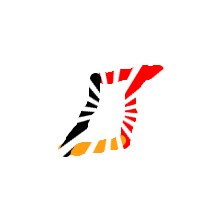
Shape: parallelogram